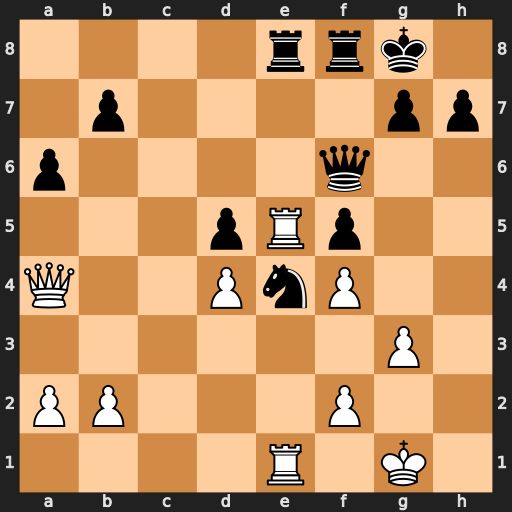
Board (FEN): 4rrk1/1p4pp/p4q2/3pRp2/Q2PnP2/6P1/PP3P2/4R1K1
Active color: w
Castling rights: -
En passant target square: -
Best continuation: Rxe8 b5 Rxf8+